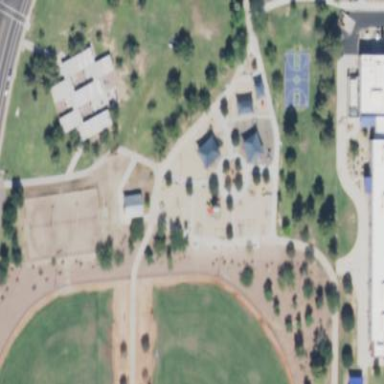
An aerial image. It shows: Playground with sandy surface.